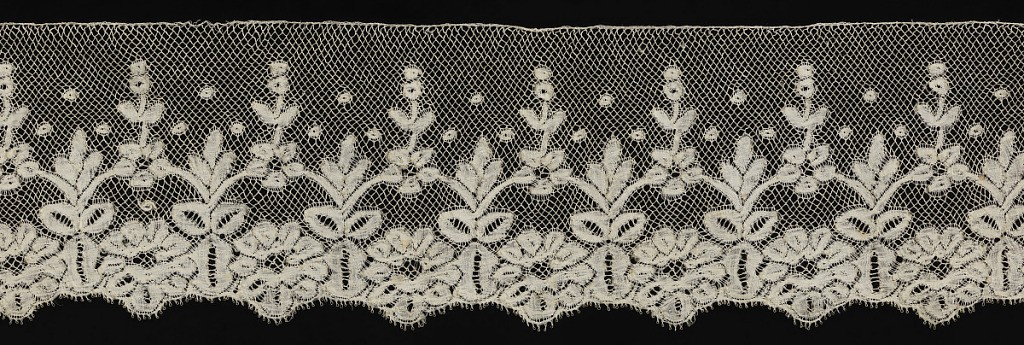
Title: Border
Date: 19th century
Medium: linen Technique: bobbin lace (Valenciennes diamond ground)
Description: Border with a design of joined flower and leaf motifs with dots and a scalloped edge.